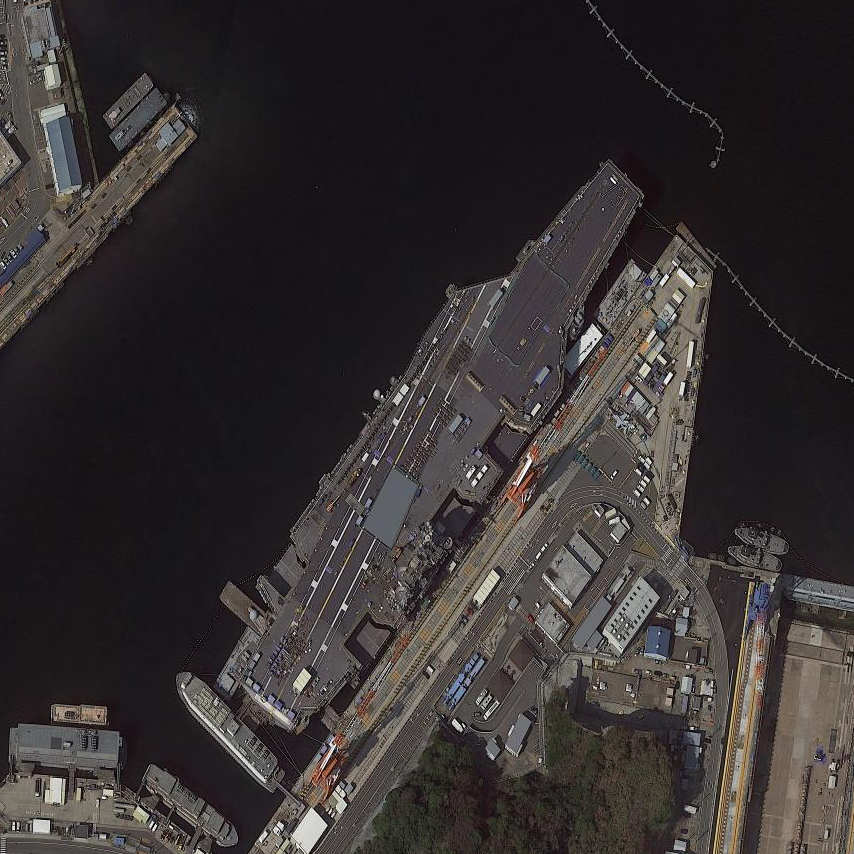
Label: aircraft_carrier